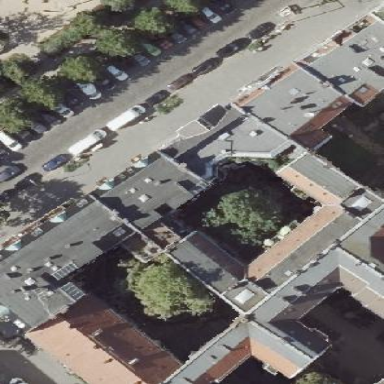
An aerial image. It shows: Unique apartment building with quadruple saltbox roof shape.